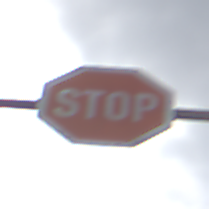
Verkehrszeichen: Stop
Umgebung: Outdoor, Nature
Tageszeit: Midday
Wetter: PartlyCloudy
Licht: Natural
Jahreszeit: NotSpecified
Kontrast: LowContrast